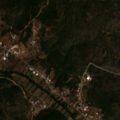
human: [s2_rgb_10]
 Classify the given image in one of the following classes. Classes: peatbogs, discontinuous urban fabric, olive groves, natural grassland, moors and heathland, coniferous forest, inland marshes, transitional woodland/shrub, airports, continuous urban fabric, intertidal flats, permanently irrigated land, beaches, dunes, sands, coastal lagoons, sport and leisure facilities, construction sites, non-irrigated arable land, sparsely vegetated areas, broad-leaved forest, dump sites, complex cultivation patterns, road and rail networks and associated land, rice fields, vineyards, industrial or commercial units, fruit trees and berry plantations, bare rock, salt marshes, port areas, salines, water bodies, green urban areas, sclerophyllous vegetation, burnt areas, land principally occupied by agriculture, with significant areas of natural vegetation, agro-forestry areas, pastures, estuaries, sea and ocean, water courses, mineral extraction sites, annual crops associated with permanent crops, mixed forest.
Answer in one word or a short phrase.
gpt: non-irrigated arable land, olive groves, mixed forest, sclerophyllous vegetation, transitional woodland/shrub